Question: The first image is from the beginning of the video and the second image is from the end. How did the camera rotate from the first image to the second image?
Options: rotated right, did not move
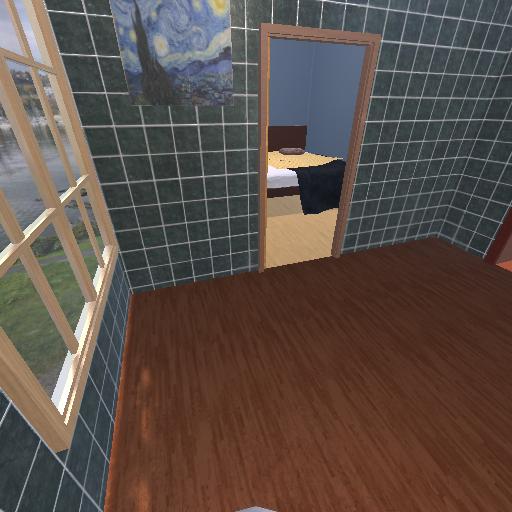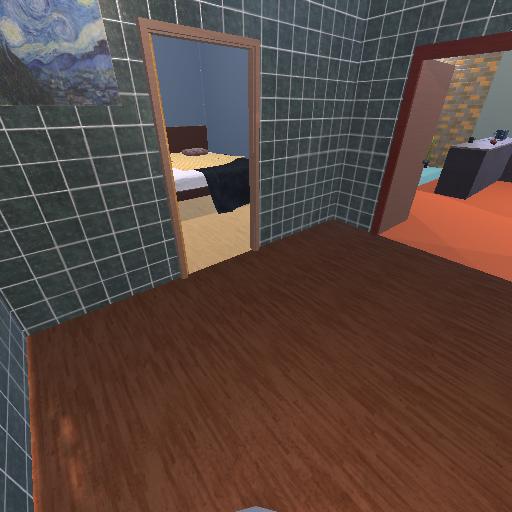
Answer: rotated right